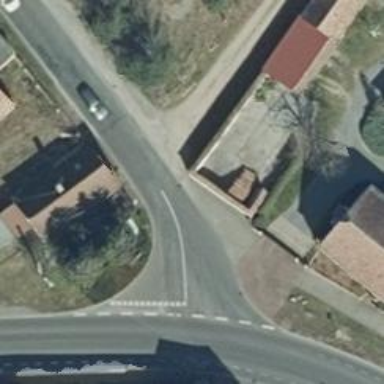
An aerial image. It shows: Secondary road with asphalt surface.